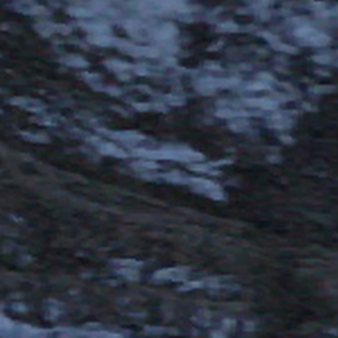
Label: other